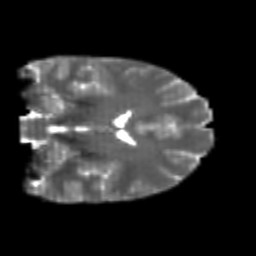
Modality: T2w
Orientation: coronal
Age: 22
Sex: female
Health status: healthy
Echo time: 0.074 s